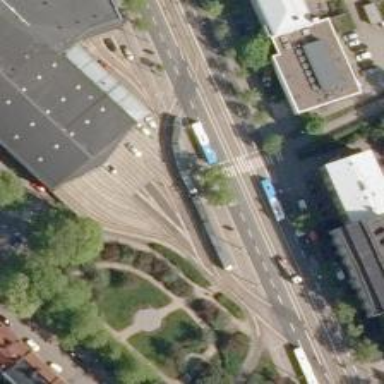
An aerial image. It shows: Tram railway with contact line for electrification. Physical markings segregate the tram tracks.